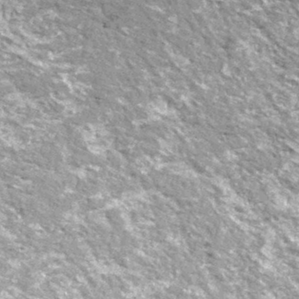
Label: frost